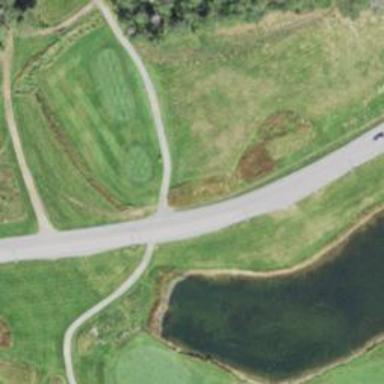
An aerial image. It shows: Grassy area designated as golf tee.